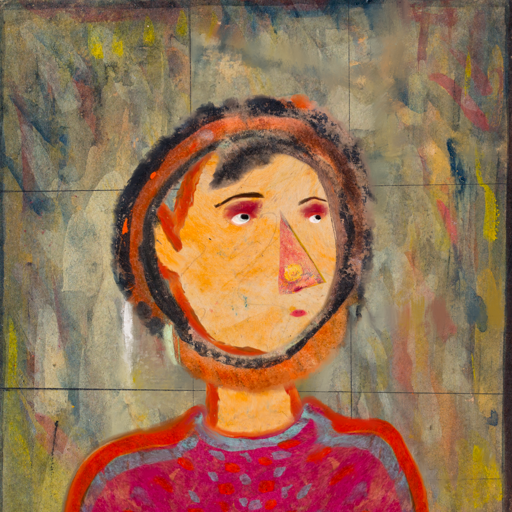
Background: GypsyMother, Head And Neck Side: Experience, Face Side: Irani, Bust: Sisters, Hair Side: Childish, Head Accessory: Blank, Second Necklace: Blank, Necklace: Blank, Baby: Blank